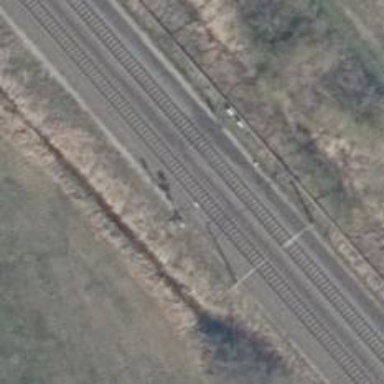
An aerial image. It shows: Railway signal.